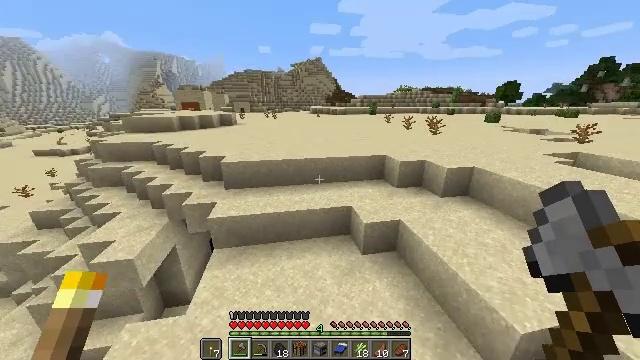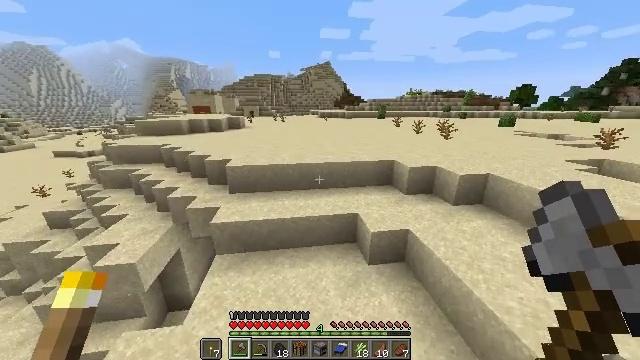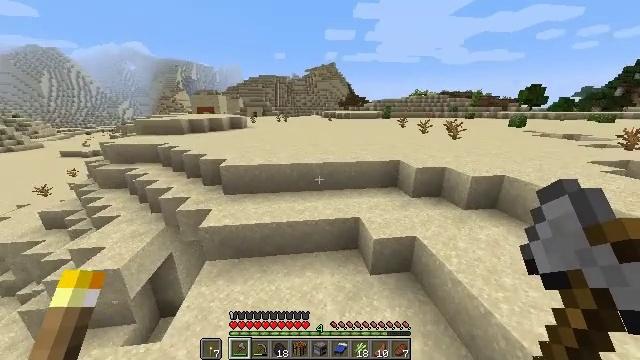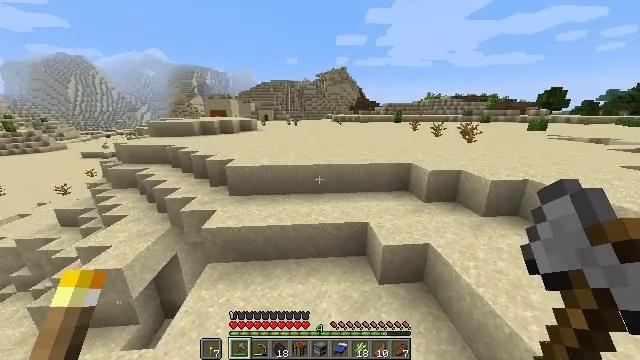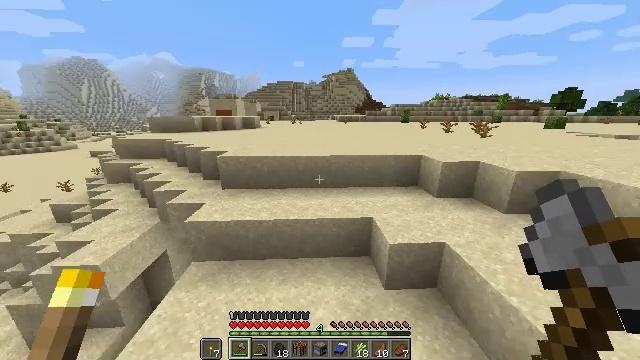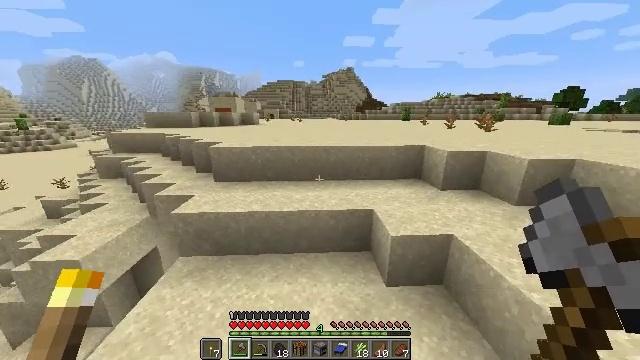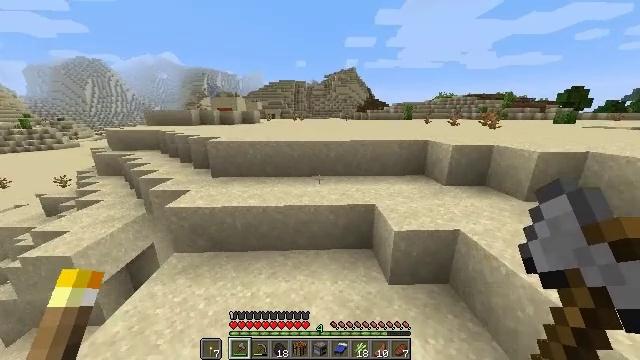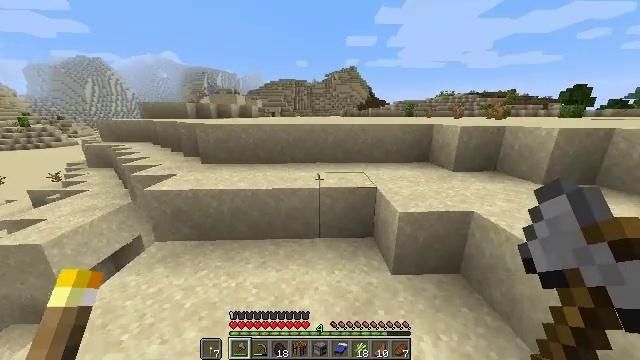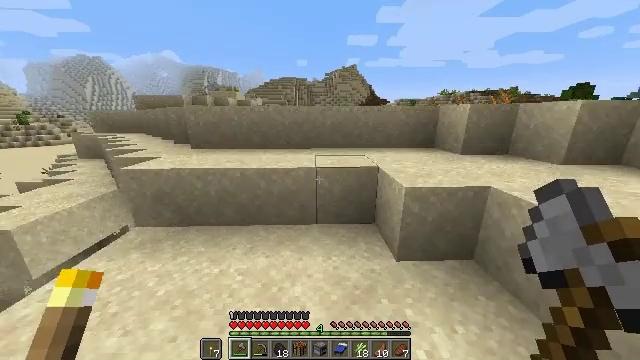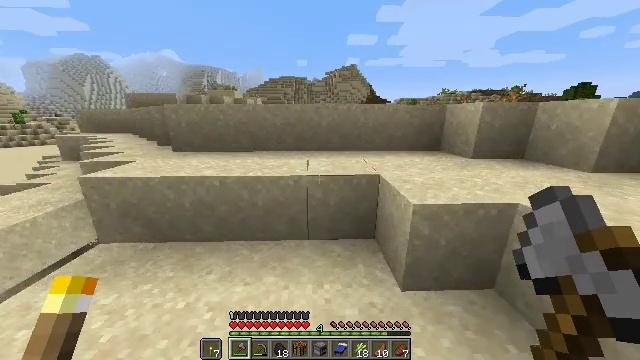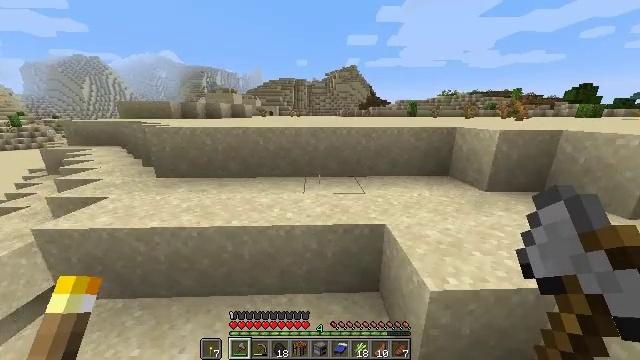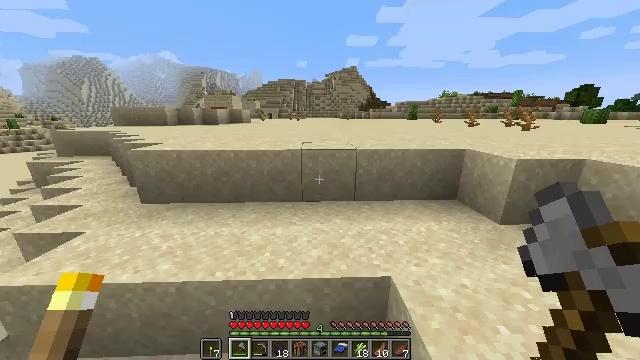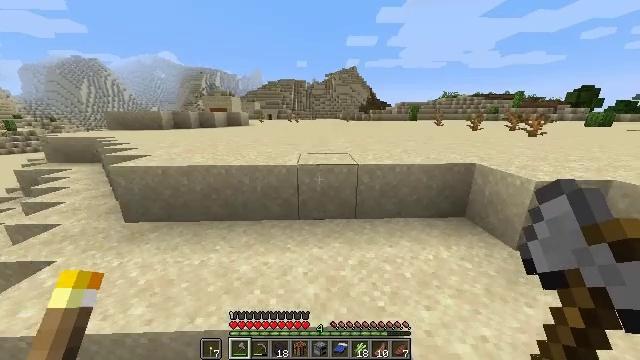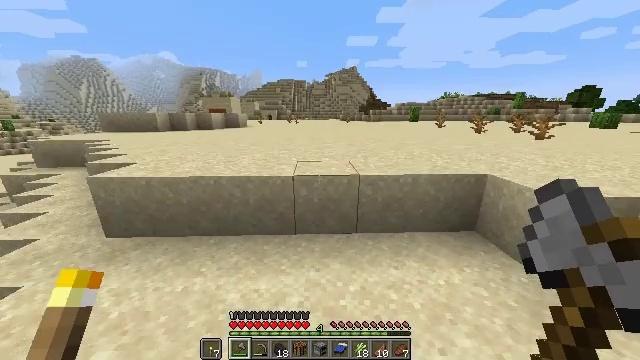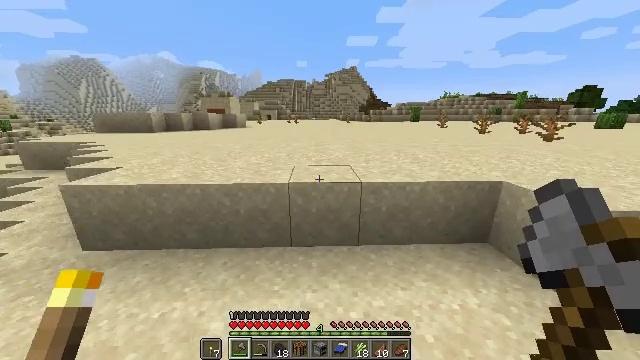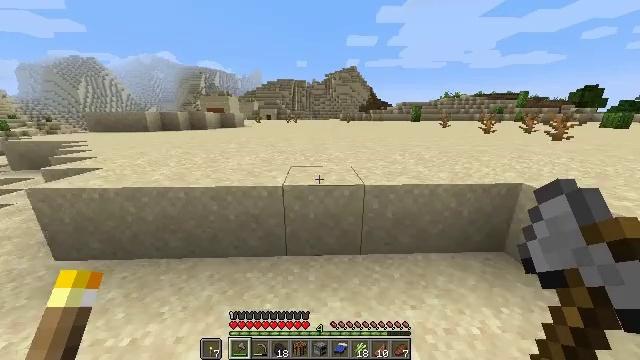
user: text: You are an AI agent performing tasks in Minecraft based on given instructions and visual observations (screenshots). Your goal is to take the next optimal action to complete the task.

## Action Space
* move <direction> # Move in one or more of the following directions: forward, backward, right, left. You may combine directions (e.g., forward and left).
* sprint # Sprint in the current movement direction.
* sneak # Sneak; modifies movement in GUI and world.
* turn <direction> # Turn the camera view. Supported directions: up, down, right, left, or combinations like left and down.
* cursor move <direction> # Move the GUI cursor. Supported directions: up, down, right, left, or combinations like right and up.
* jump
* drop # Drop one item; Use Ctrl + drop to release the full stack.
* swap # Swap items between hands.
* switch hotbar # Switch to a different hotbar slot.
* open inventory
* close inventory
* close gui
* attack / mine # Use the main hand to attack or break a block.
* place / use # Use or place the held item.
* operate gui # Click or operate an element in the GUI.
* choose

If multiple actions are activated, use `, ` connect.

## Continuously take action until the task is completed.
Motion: motion action
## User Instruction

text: Extract blue terracotta from the ground or building.
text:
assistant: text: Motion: move forward, sprint, turn left, jump
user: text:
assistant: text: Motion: move forward, sprint, turn left, jump
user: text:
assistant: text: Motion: move forward, sprint, turn left and up, jump
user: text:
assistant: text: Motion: move forward, sprint, turn left, jump
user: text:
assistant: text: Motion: move forward, sprint, jump
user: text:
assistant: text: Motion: move forward, sprint, jump
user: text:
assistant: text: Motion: move forward, sprint, jump
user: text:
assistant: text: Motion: move forward, sprint, jump
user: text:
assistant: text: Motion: move forward, sprint, jump
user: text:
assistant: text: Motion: move forward, sprint, jump
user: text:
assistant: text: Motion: move forward, sprint, jump
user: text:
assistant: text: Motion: move forward, sprint, jump
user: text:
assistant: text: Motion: move forward, sprint, jump
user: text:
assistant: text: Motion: move forward, sprint, jump
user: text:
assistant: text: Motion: move forward, sprint, jump
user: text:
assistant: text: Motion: move forward, sprint, jump
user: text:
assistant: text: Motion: move forward, sprint, jump
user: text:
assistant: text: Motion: move forward, sprint, jump
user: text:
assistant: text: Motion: move forward, sprint, jump
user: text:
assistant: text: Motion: move forward, sprint, jump
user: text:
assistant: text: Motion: move forward, sprint, jump
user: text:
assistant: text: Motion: move forward, sprint, jump
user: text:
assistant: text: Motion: move forward, sprint, jump
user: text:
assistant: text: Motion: move forward, sprint, jump
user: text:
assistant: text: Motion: move forward, sprint, jump
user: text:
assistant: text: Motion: move forward, sprint, jump
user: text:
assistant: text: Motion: move forward, sprint, jump
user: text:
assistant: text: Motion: move forward, sprint, jump
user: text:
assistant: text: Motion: move forward, sprint, jump
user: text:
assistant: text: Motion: move forward, sprint, jump